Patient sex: M
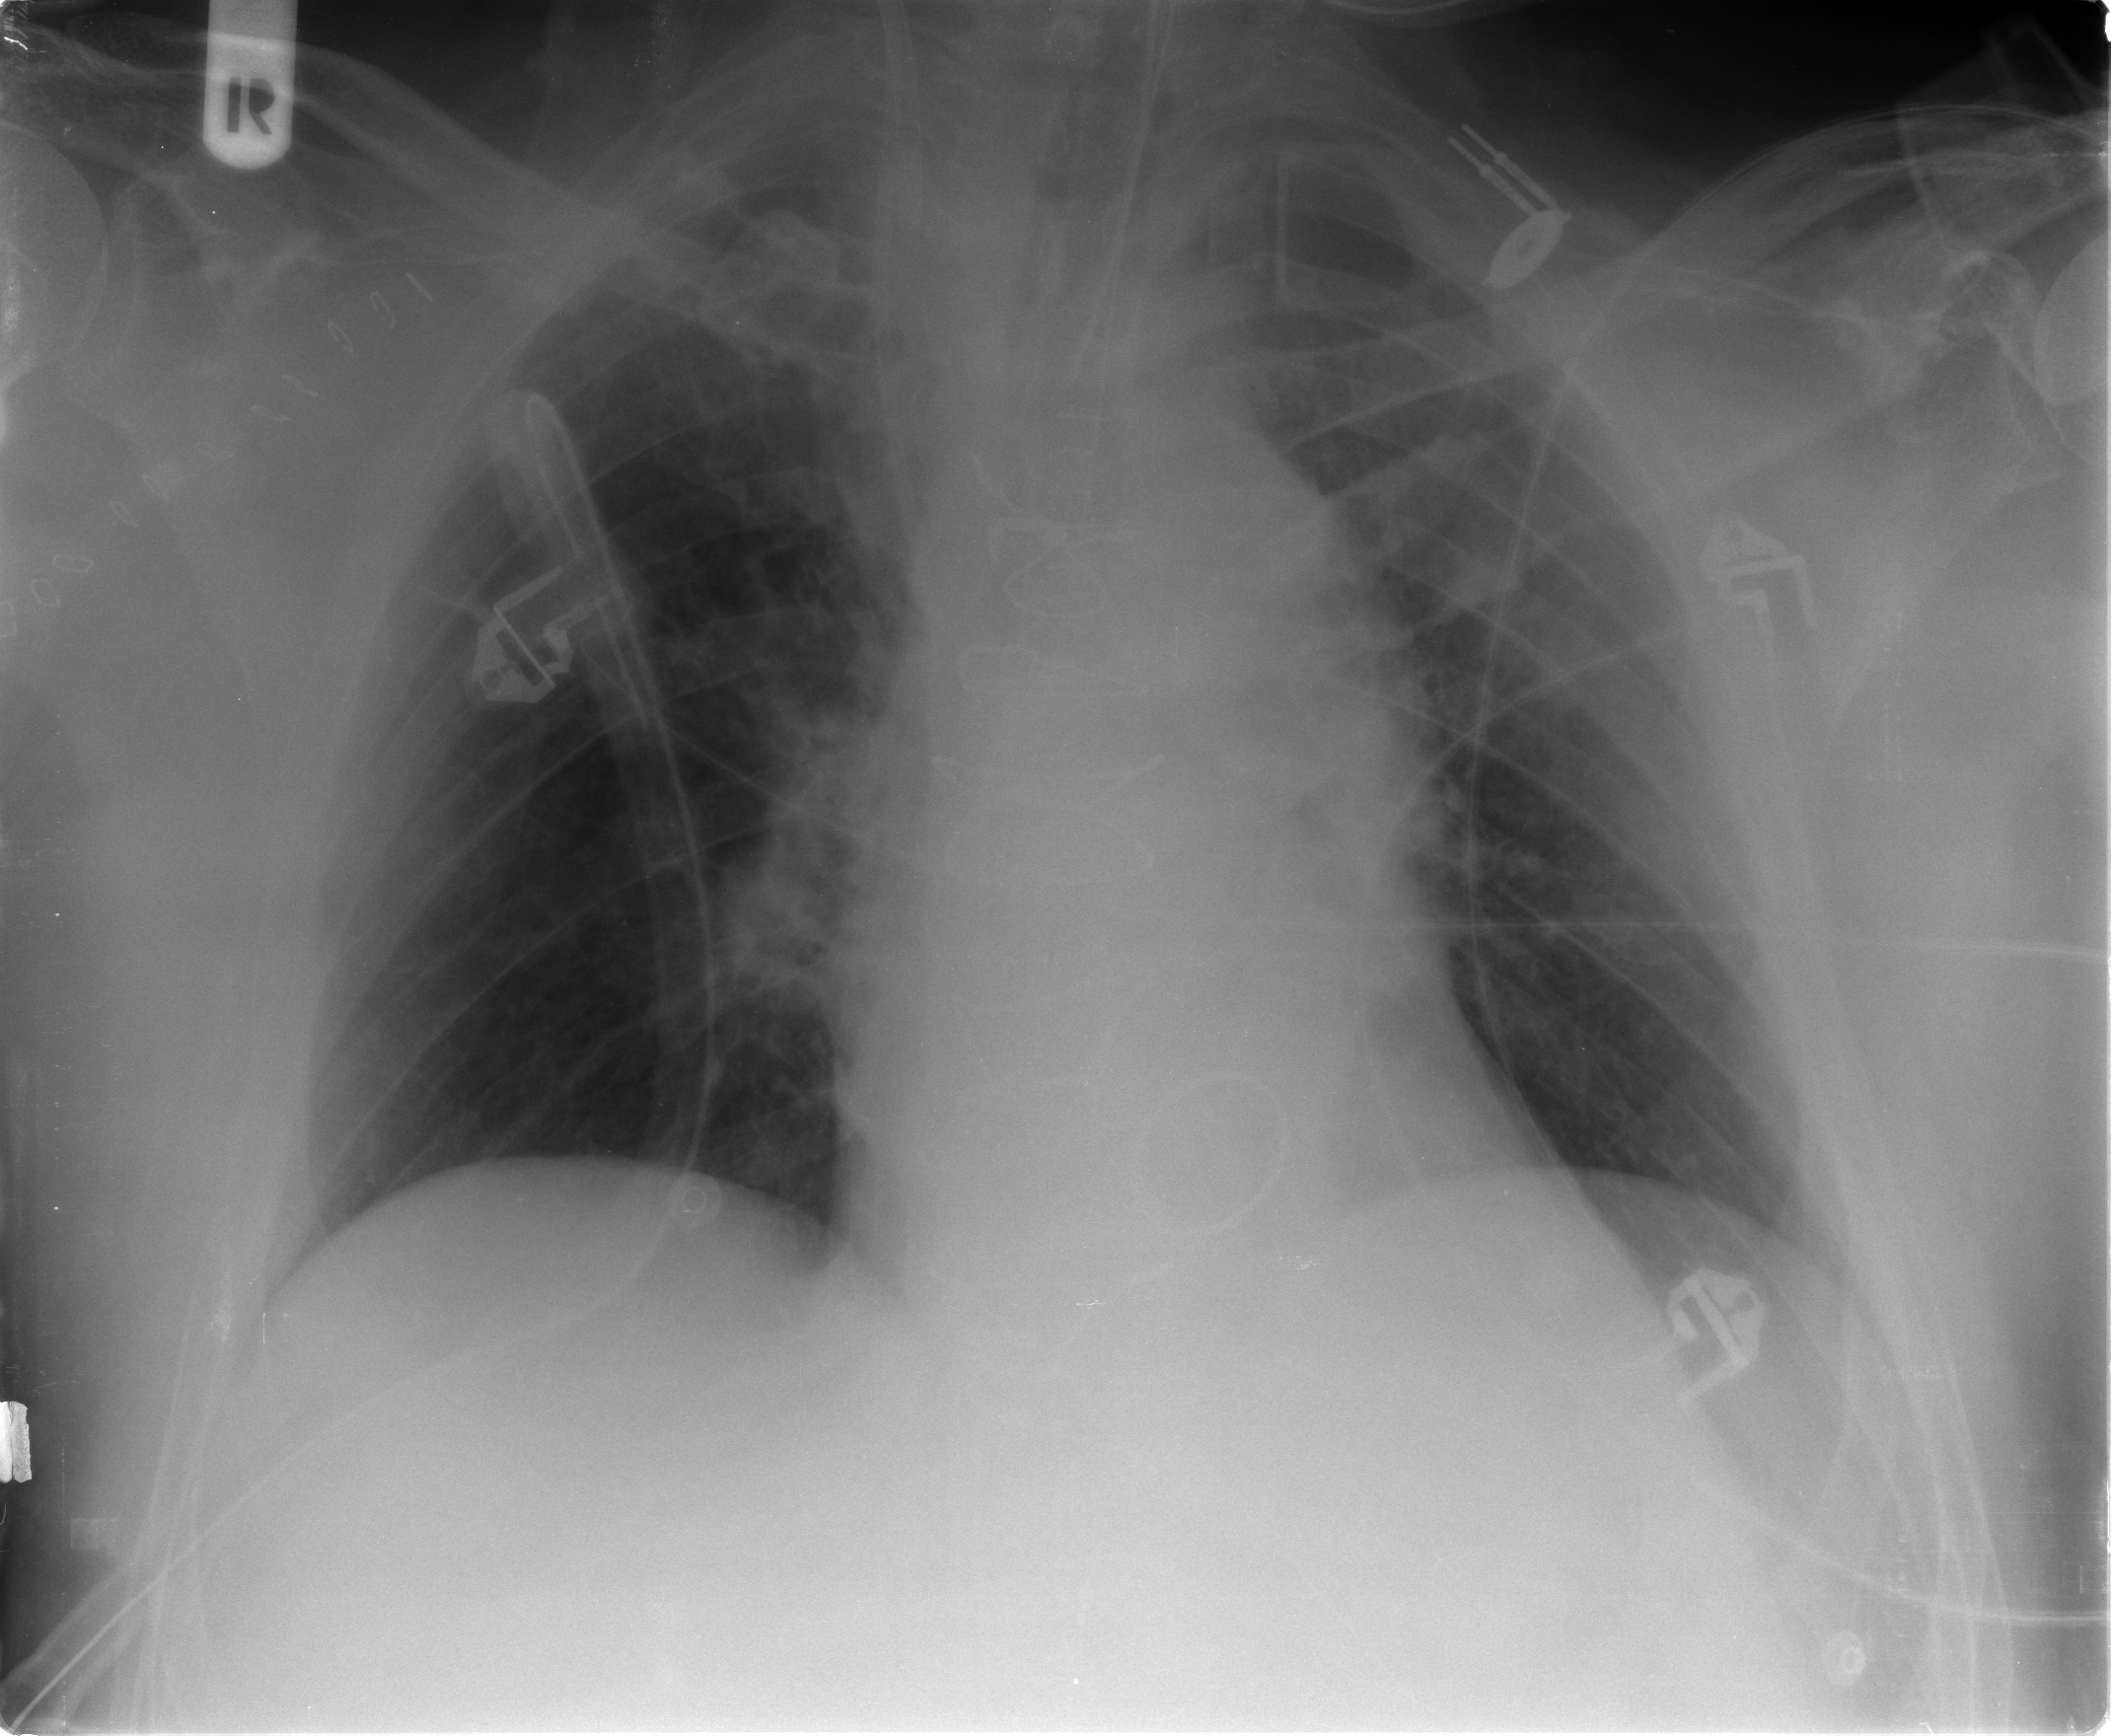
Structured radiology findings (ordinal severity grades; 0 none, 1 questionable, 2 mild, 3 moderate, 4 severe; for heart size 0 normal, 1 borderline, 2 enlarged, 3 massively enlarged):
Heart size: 0
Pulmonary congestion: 2
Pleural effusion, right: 0
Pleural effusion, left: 0
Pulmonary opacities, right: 0
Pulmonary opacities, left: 0
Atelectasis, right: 2
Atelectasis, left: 2